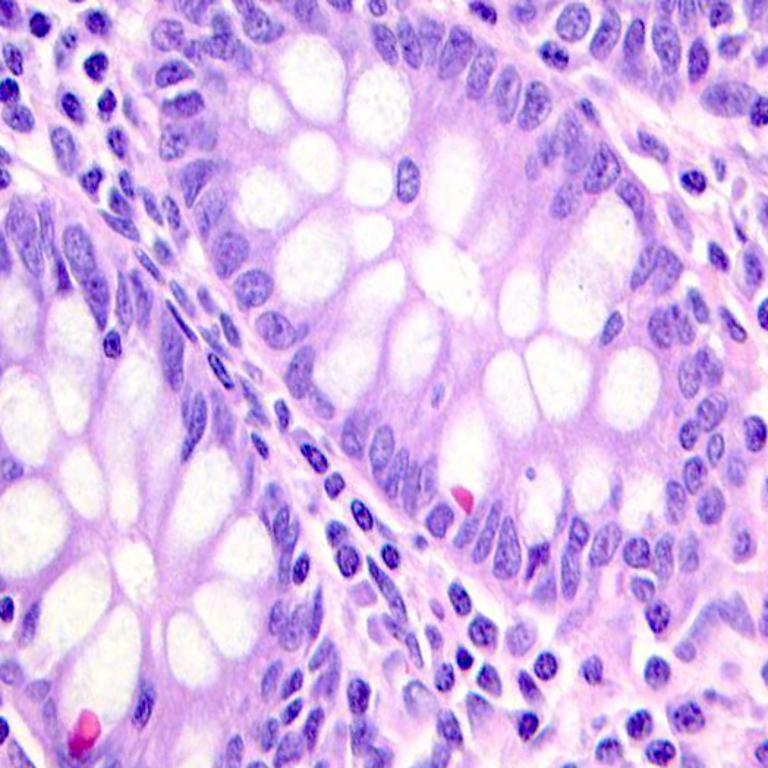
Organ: colon
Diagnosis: benign